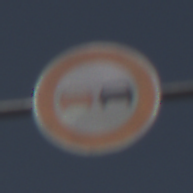
Verkehrszeichen: Ueberholverbot
Umgebung: Outdoor, Nature
Tageszeit: MorningAfternoon
Wetter: PartlyCloudy
Licht: Natural
Jahreszeit: NotSpecified
Kontrast: HighContrast